Question: I have a state machine diagram for an application that has a UI and a thread that runs parallel. I model this using a state with 2 parallel regions. Now I want when that thread gives some message, for example an error, that the state of the UI changes, for example to an error screen state.
I was wondering what the correct method to do this is, as I was not able to find any example of this situation online.
The options that I thought of were creating a transition from every state to this error state when the error state is called, which in a big diagram would mean a lot of transitions. Or by just creating a transition from the thread to the error state (As shown in the image), which could possible be unclear.
Example of second option

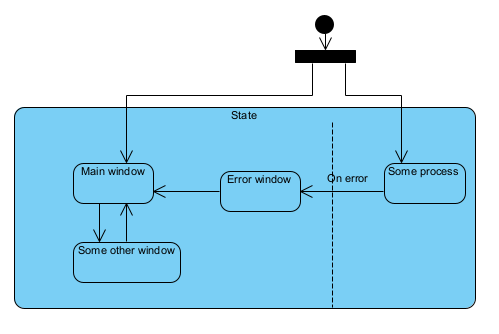
Answer: You don't need a transition from every state. Just use a transition from the State 'State' to the 'Error window' state. It will then fire no matter what states are currently active.
Such a transition will also leave the 'Some process' state. Since you didn't define initial states in the orthogonal regions, the right region of the state machine will then be in an undefined state. Some people allow this to happen, but for me it is not good practice. So, I suggest to add initial states to both regions. Then it is clear, which sub state will become active, when the 'State' state is entered for any reason. The fork would also not be necessary then.
How you have done it in your example would also be Ok. However, since the 'Some process' state is left by this transition, this region is now in an undefined state. Again, the solution to this is to have an initial state here. I would only use such a transition between regions, when it contains more than one state and the 'On error' event shall not trigger a transition in all of the states.
If the 'Some process' state is only there to allow for concurrent execution, there is an easier way to achieve this: The 'State' state can have a do behavior, that is running while the sub states are active. Orthogonal regions should be used wisely, since they add a lot complexity.